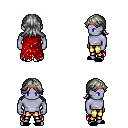
a pixel art fantasy rpg character, male body template, dark elf, purple skin, red tattered cape, gold greaves, gray loose hair, bronze tiara, black slippers, four views (front, back, left, right), 2x2 character sprite sheet, small pixel art, hard edges, no anti-aliasing